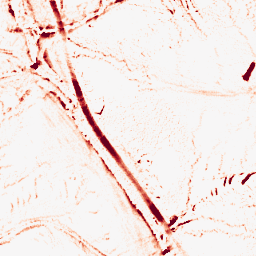
Category: morphological
Decomposition family: morphological
Decomposition parameters: operation: opening
size: 5
Upsampling method: cubic_mitchell
Upsampling parameters: scale: 2
Upsampling scale: 2